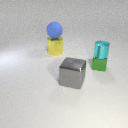
small cyan metal cylinder above small green metal cube